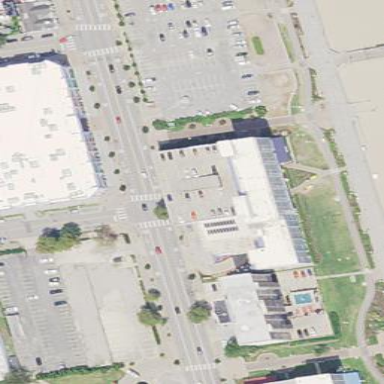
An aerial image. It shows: Commercial building used as hotel.